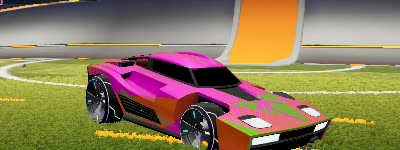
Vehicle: breakout